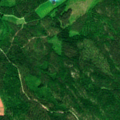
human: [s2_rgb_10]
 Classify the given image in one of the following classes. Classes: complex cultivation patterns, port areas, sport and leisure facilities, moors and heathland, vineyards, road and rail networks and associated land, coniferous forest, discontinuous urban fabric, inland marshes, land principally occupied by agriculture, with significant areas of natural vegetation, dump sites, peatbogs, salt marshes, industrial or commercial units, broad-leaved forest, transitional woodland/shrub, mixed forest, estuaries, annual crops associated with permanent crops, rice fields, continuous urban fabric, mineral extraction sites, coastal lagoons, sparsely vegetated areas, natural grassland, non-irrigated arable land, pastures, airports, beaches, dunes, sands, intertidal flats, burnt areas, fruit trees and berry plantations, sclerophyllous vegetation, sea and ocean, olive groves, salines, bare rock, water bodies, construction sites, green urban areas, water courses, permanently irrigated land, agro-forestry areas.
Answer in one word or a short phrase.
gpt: coniferous forest, mixed forest, transitional woodland/shrub